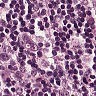
Metastatic tissue present: yes